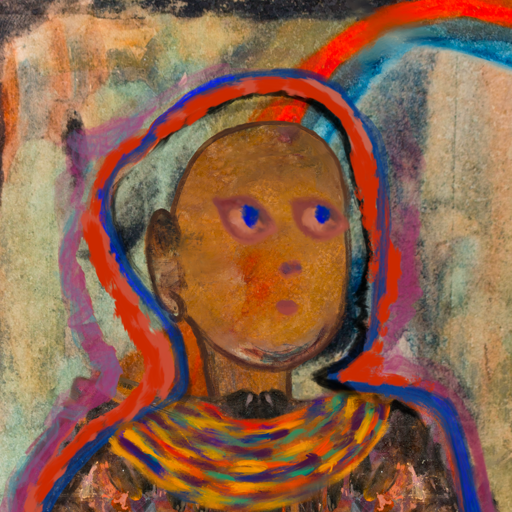
Background: Childish, Head And Neck Side: Pipe, Face Side: Mother_And_Son_Mother, Bust: Gypsy_Queen, Hair Side: Experience, Head Accessory: Blank, Second Necklace: An_Impression_2, Necklace: Blank, Baby: Blank